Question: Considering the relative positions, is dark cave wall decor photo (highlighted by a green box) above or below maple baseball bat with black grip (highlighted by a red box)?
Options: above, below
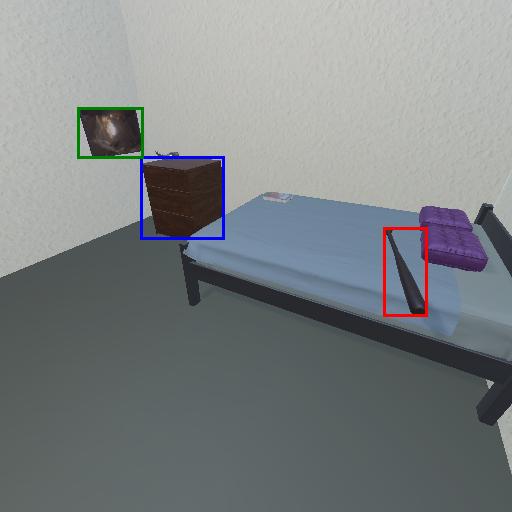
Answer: above